Question: Count the number of objects in the diagram.
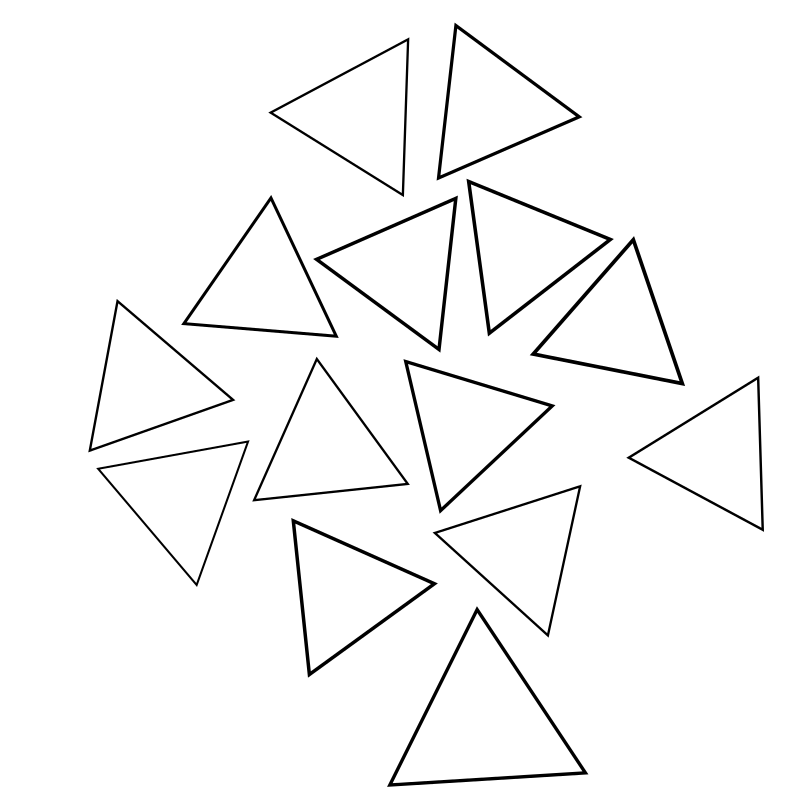
Answer: 14